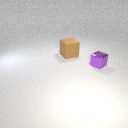
small purple metal cube to the right of large brown rubber cube